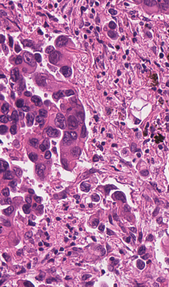
Tumor epithelial tissue: yes
Tumor-associated stroma tissue: yes
Normal tissue: no